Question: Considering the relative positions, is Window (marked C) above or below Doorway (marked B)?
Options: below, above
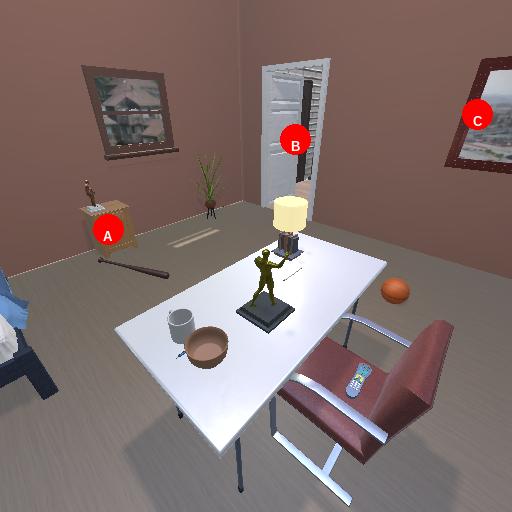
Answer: below